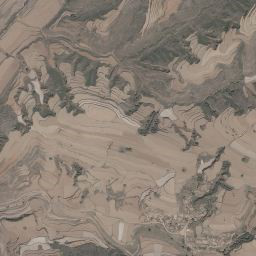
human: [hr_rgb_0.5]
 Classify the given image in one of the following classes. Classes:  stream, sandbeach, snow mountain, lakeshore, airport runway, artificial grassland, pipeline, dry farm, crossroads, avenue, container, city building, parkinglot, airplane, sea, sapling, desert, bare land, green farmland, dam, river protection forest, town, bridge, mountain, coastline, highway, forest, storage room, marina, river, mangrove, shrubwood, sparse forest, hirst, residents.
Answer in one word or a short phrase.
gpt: mountain